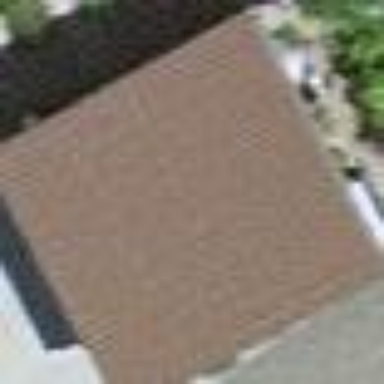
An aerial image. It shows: View of roof of building.